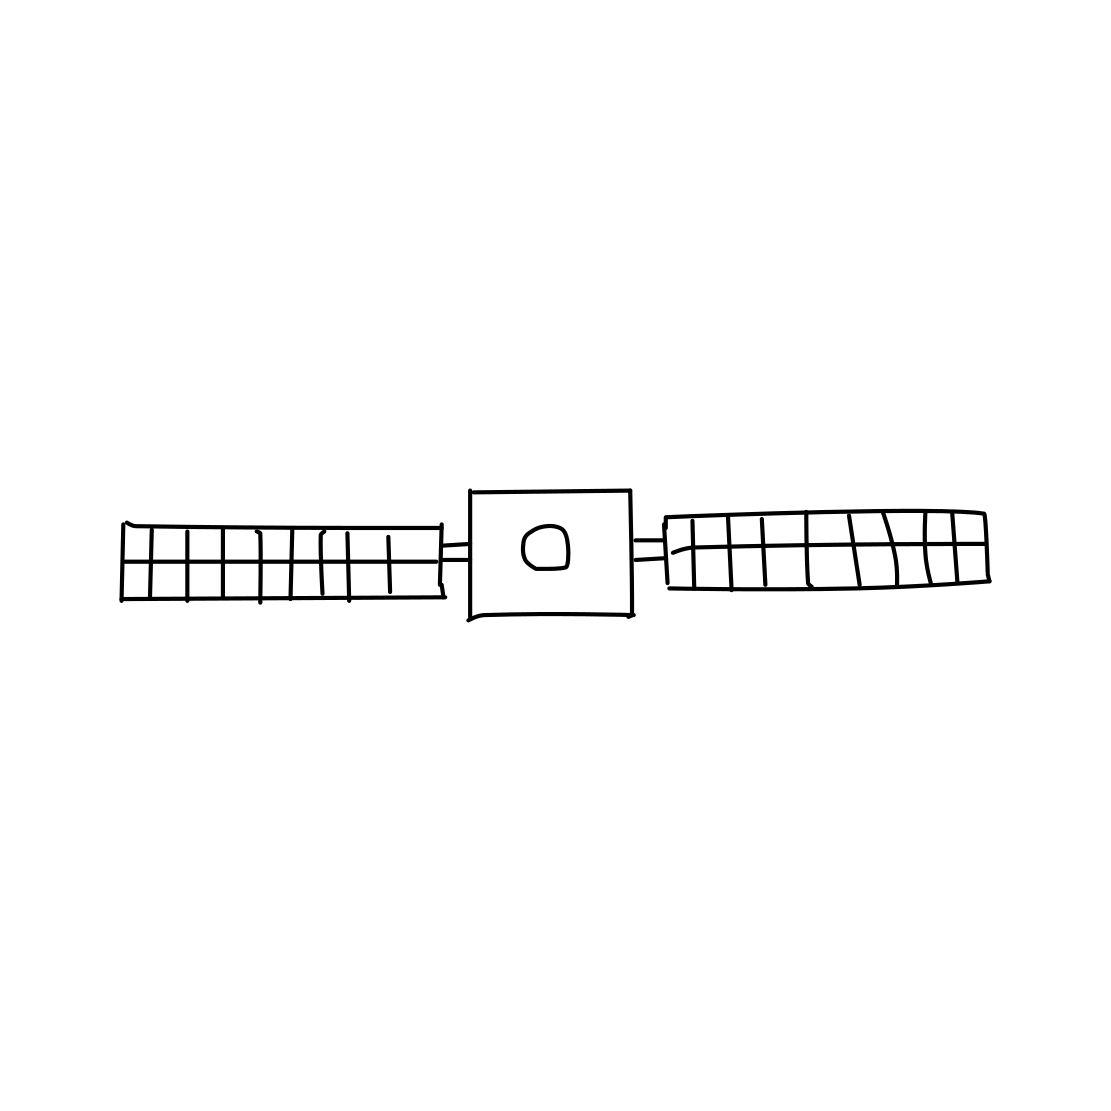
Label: satellite